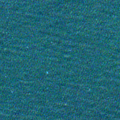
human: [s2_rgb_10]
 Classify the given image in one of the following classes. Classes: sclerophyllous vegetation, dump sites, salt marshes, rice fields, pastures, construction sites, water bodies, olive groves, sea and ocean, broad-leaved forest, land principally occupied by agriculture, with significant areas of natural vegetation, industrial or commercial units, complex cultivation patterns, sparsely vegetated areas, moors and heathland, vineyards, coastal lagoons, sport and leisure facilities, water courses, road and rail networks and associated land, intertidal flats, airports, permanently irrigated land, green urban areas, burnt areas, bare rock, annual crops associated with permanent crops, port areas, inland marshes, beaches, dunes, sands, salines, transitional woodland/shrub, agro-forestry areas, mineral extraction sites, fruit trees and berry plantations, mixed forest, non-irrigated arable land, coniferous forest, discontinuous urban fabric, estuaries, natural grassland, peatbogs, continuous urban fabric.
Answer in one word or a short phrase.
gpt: sea and ocean